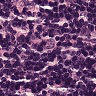
Metastatic tissue present: no